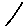
Label: line